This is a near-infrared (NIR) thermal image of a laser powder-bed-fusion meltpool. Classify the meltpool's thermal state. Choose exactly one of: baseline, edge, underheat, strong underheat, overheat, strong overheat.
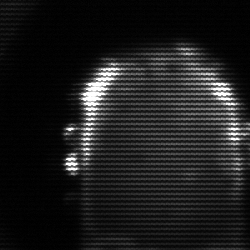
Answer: baseline